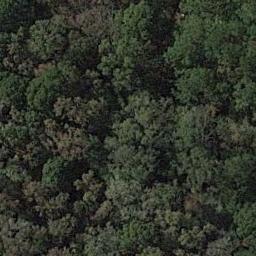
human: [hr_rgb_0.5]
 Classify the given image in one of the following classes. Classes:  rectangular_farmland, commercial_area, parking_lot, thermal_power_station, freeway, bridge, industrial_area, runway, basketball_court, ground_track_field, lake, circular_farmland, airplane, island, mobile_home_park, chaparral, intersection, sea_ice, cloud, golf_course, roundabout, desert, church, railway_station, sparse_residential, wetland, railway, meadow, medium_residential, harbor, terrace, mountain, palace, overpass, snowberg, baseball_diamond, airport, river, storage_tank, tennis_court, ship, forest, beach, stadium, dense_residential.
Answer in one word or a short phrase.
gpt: forest